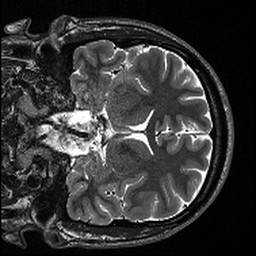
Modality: T2w
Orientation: coronal
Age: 26
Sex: male
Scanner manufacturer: siemens
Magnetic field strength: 3 T
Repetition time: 13.15 s
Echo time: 0.082 s